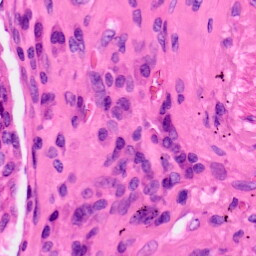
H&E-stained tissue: Lung